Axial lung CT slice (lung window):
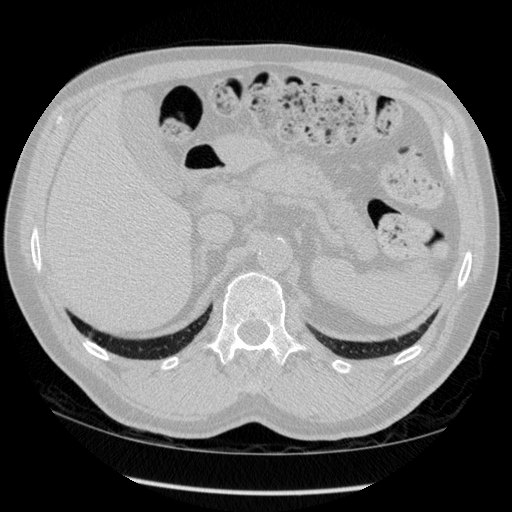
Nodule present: no